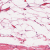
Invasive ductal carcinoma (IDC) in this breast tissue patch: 0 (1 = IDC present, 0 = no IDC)